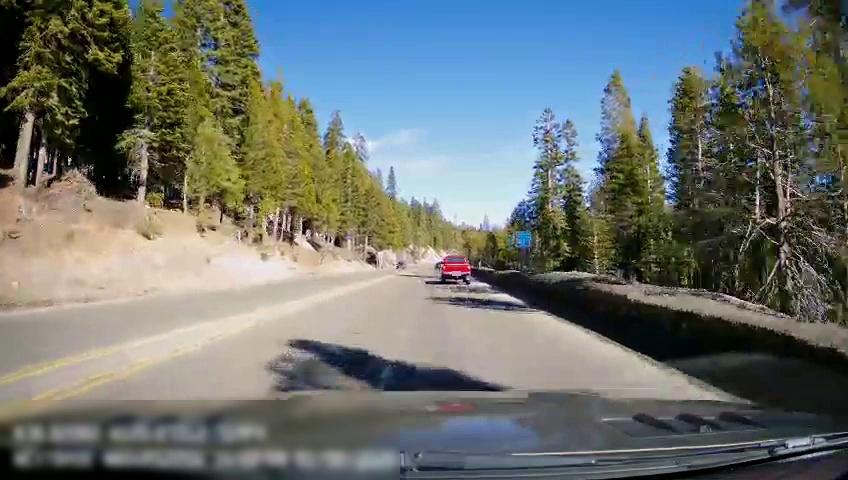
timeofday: Day
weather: Sunny
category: Drivable Space
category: Vehicles | Truck
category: Lanes | Opposite Lane
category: Lanes | Opposite Lane
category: Lanes | Current Lane